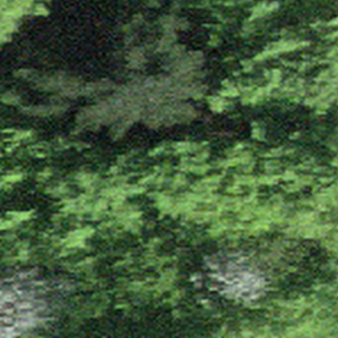
Label: other